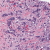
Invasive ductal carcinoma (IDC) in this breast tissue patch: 1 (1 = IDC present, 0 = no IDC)